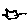
Label: cat